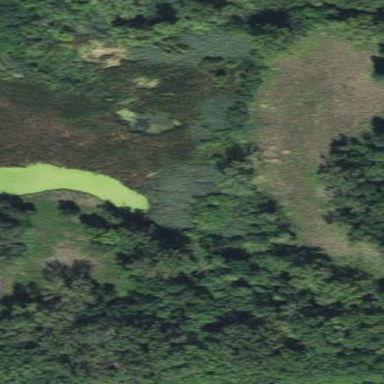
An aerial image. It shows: Wetland area characterized by wet meadow.